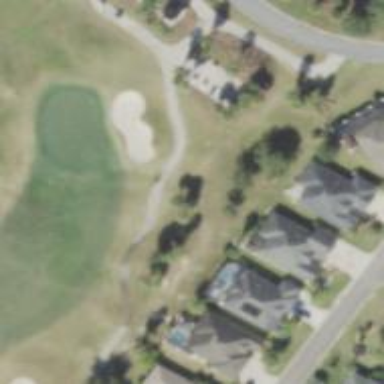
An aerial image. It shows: Path designated for golf carts.